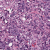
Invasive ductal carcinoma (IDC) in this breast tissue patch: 1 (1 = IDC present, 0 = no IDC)